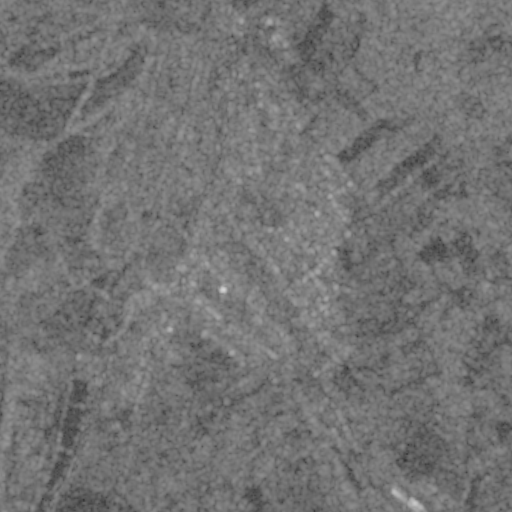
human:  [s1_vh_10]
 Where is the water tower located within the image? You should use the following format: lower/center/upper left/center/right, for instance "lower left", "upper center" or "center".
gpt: The water tower is located in the upper center of the image.
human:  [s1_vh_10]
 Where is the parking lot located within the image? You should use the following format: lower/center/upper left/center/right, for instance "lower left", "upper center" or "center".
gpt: There is no parking lot in the image.

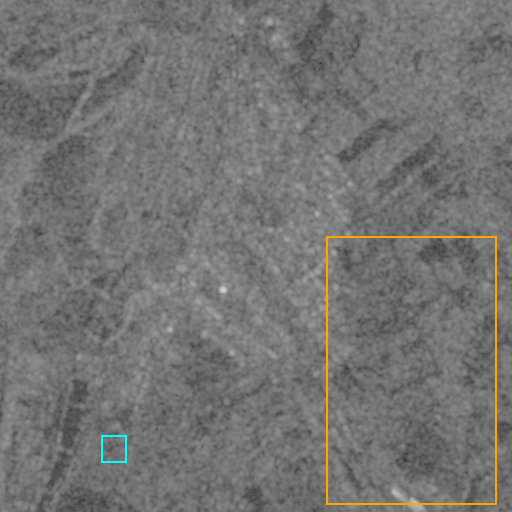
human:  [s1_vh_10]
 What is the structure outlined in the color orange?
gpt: The structure outlined in orange is a crop field.
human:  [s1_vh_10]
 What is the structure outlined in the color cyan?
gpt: The structure outlined in cyan is a park.
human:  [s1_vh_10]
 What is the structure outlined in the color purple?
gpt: There is no purple outline.